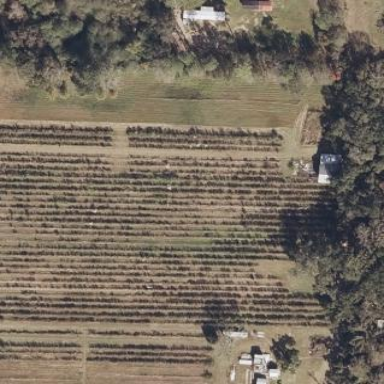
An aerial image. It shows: Plant nursery with trees.